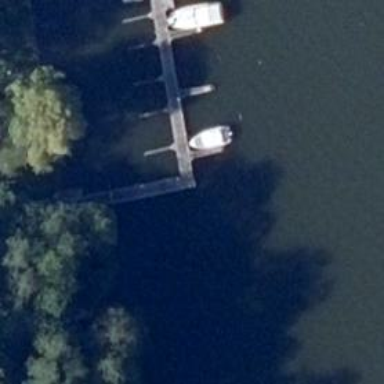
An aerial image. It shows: Man-made pier.